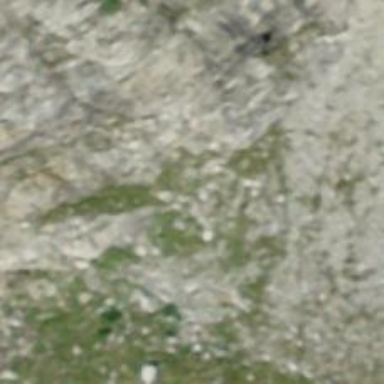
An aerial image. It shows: Natural cliff.